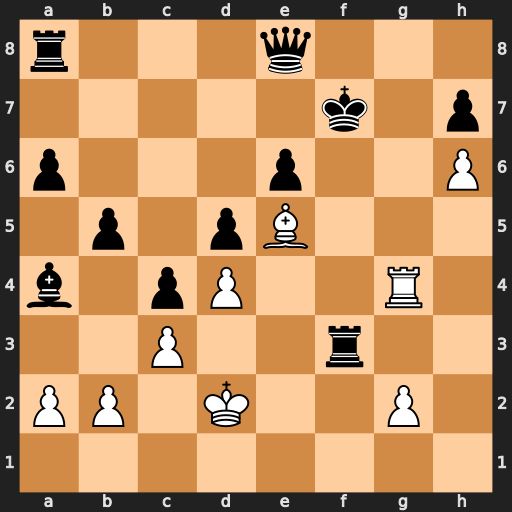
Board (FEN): r3q3/5k1p/p3p2P/1p1pB3/b1pP2R1/2P2r2/PP1K2P1/8
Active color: w
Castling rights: -
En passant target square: -
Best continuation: Rg7+ Kf8 Bd6+ Qe7 Bxe7+ Ke8 gxf3